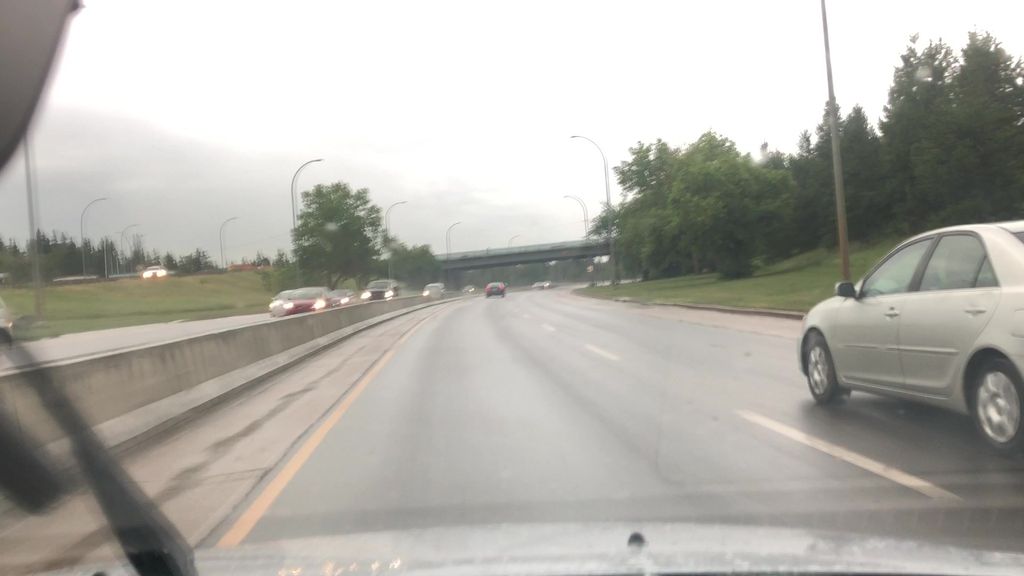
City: edmonton